Question: I run "mvn install" in command line and get stuck by below error.
'''
Caused by: org.apache.maven.project.DependencyResolutionException: Could not resolve dependencies for project com.detux.vios:common-entity:jar:2_0_0:
Could not find artifact org.hibernate:hibernate-entitymanager:jar:3.6.2.FINAL in central (http://repo.maven.apache.org/maven2)
'''
I check in m2
epository\org\hibernate\hibernate-entitymanager.6.2.FINAL\, here is its contents

I've also tried to add new remote repository to pom.xml but it still doesn't work
'''
<project xmlns="http://maven.apache.org/POM/4.0.0" xmlns:xsi="http://www.w3.org/2001/XMLSchema-instance"
xsi:schemaLocation="http://maven.apache.org/POM/4.0.0 http://maven.apache.org/xsd/maven-4.0.0.xsd">
<modelVersion>4.0.0</modelVersion>
<parent>
<artifactId>common</artifactId>
<groupId>com.detux.vios</groupId>
<version>2_0_0</version>
</parent>
<groupId>com.detux.vios</groupId>
<artifactId>common-entity</artifactId>
<version>${common.version}</version>
<name>Vios Common entity</name>
<dependencies>
<dependency>
<groupId>org.hibernate</groupId>
<artifactId>hibernate-entitymanager</artifactId>
<version>${hibernate.version}</version>
</dependency>
<dependency>
<groupId>com.detux.vios</groupId>
<artifactId>common-util</artifactId>
<version>${common.version}</version>
</dependency>
</dependencies>
<properties>
</properties>
<repositories>
<repository>
<id>repository.jboss.org-public</id>
<name>JBoss repository</name>
<url>http://repository.jboss.org/nexus/content/groups/public</url>
</repository>
</repositories>
</project>
'''
Below is pom.xml of parent project
'''
<project xmlns="http://maven.apache.org/POM/4.0.0" xmlns:xsi="http://www.w3.org/2001/XMLSchema-instance"
xsi:schemaLocation="http://maven.apache.org/POM/4.0.0 http://maven.apache.org/xsd/maven-4.0.0.xsd">
<modelVersion>4.0.0</modelVersion>
<groupId>com.detux.vios</groupId>
<artifactId>common</artifactId>
<version>2_0_0</version>
<packaging>pom</packaging>
<name>Vios Common</name>
<build>
<plugins>
<plugin>
<groupId>org.apache.maven.plugins</groupId>
<artifactId>maven-compiler-plugin</artifactId>
<configuration>
<source>1.6</source>
<target>1.6</target>
</configuration>
</plugin>
<plugin>
<groupId>org.apache.maven.plugins</groupId>
<artifactId>maven-jar-plugin</artifactId>
<executions>
<execution>
<id>jar-test-classes</id>
<phase>package</phase>
<goals>
<goal>test-jar</goal>
</goals>
</execution>
</executions>
</plugin>
</plugins>
</build>
<properties>
<commons-jxpath.version>1.3</commons-jxpath.version>
<common.version>2_0_0</common.version>
<spring.version>3.0.5.RELEASE</spring.version>
<spring.integration.version>2.0.4.RELEASE</spring.integration.version>
<hibernate.version>3.6.2.FINAL</hibernate.version>
<maven-jaxb2-plugin.version>0.7.4</maven-jaxb2-plugin.version>
<commonsbeanutils.version>1.8.3</commonsbeanutils.version>
<commons-lang.version>2.6</commons-lang.version>
</properties>
<modules>
<module>common-model</module>
<module>common-entity</module>
<module>common-storage</module>
<module>common-util</module>
<module>common-service</module>
<module>common-service-business</module>
<module>common-service-resource</module>
<module>common-catalog</module>
<module>common-xml-jaxb2</module>
</modules>
</project>
'''
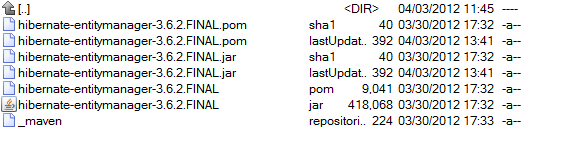
Answer: I am not sure how this could have happened, but the central <URL> but with 'Final' in its folder path and not 'FINAL'.
Can you change your pom.xml to use 'Final' and delete the existing local repository folder 'm2
epository\org\hibernate\hibernate-entitymanager.6.2.FINAL' so that it can download again?